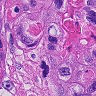
Metastatic tissue present: yes